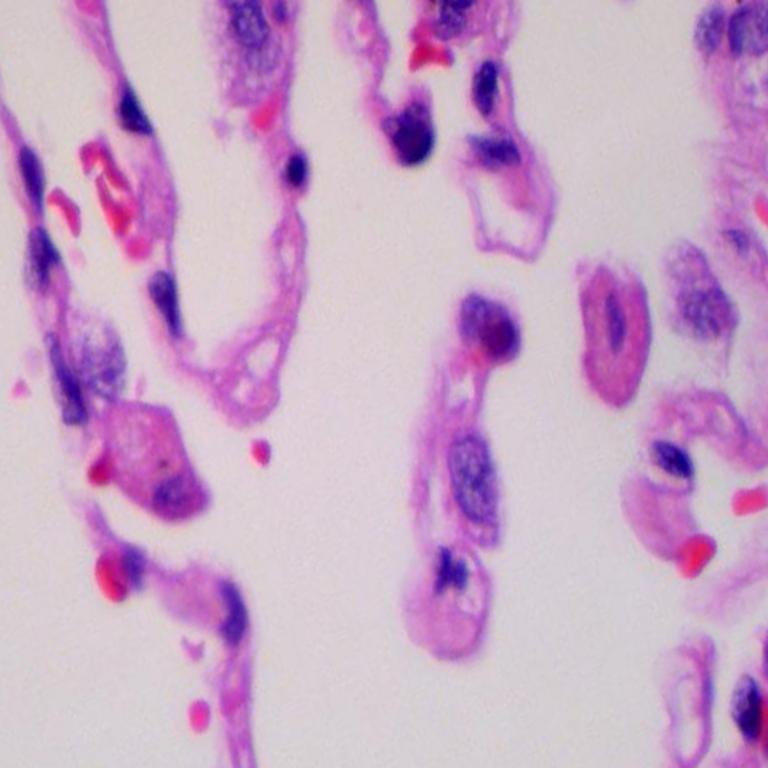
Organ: lung
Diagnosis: benign